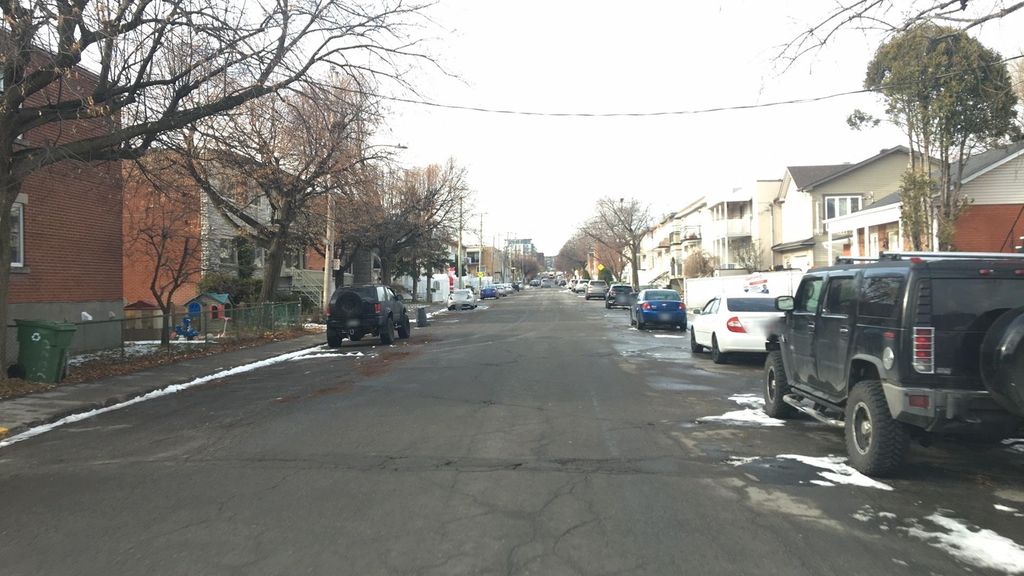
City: montreal